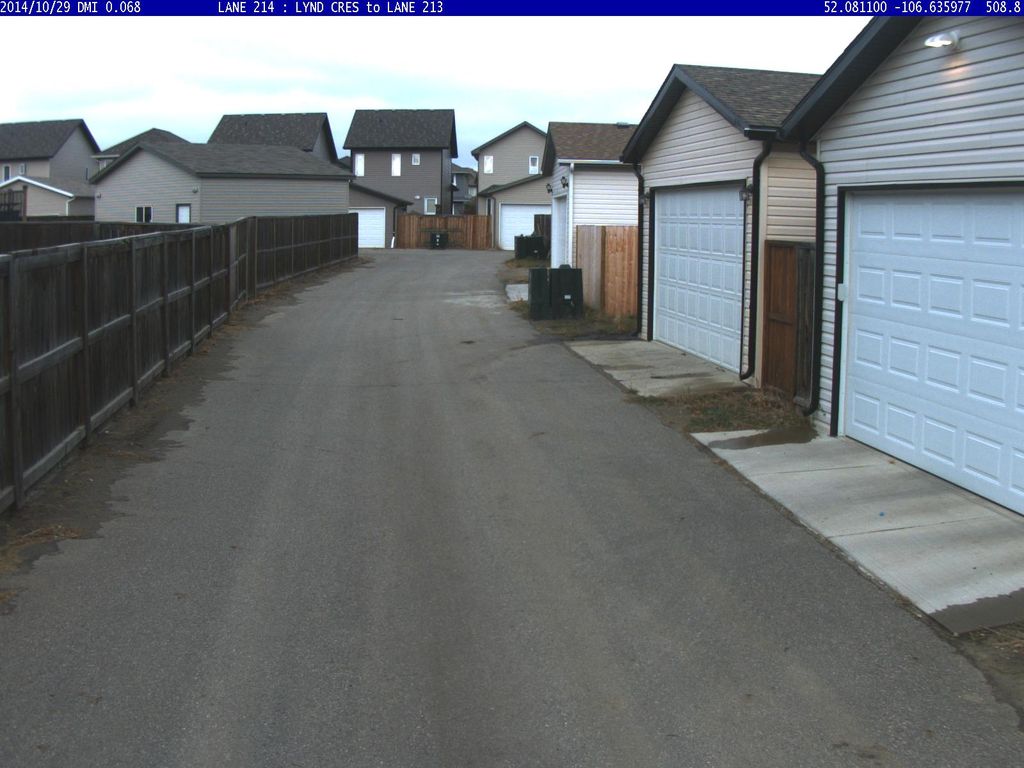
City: saskatoon